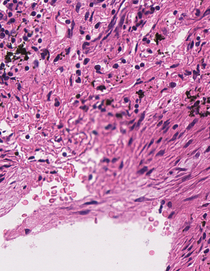
Tumor epithelial tissue: no
Tumor-associated stroma tissue: yes
Normal tissue: no